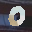
Label: 0